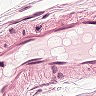
Metastatic tissue present: no